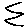
Label: zigzag